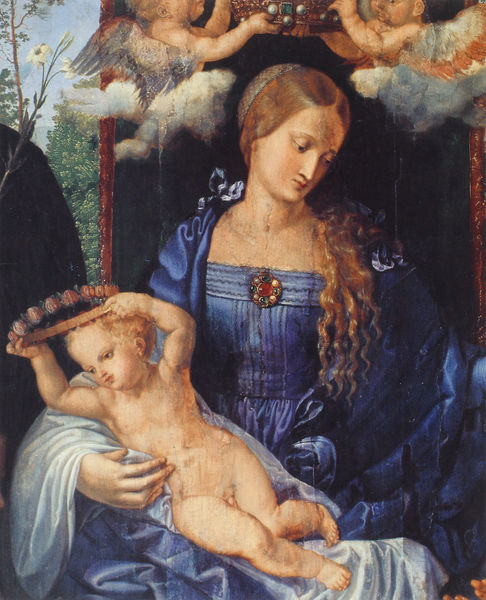
Titel: Das Rosenkranzbild
Künstler: Albrecht Dürer
Institution: Prag, Nationalgalerie
Schlagwörter: blau, gemälde, gott, nackt, weiß, ausschnitt, blumen, frau, kleid, schmuck, rosen, tuch, kappe, haare, kind, mutter, brosche, edelsteine, krone, locken, scheitel, engel, thron, detail, religion, nakt, jungfrau, kranz, lilie, heiligenschein, jesus, krönung, reif, maria, geburt, säugling, jesuskind